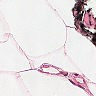
Metastatic tissue present: no